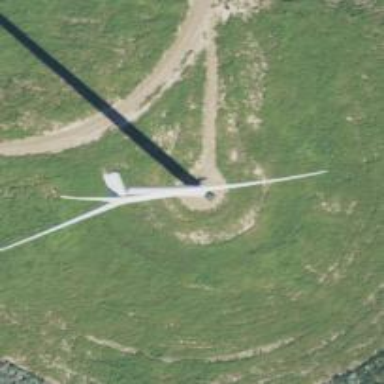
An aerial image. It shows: Wind turbine generator that utilizes wind as its source for generating electricity. It is of the horizontal axis type.